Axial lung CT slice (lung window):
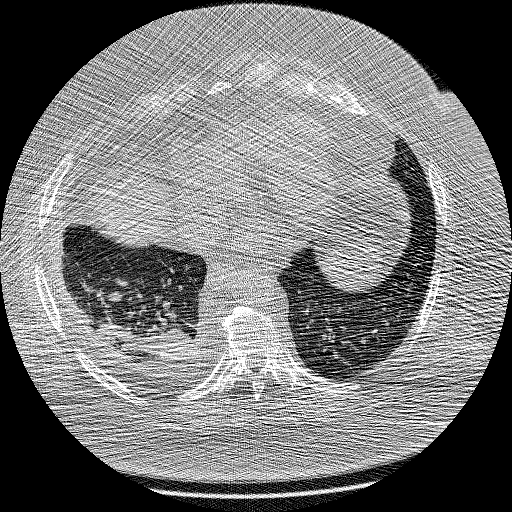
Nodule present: no